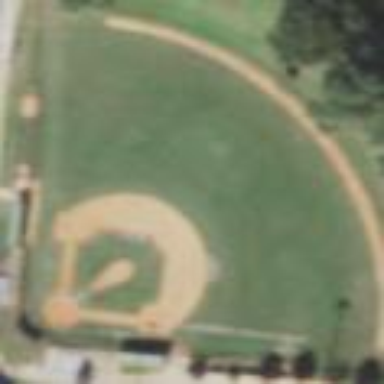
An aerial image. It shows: Baseball pitch for leisure land.